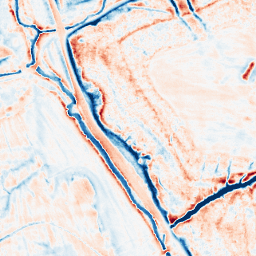
Category: edge_preserving
Decomposition family: anisotropic_diffusion
Decomposition parameters: iterations: 50
kappa: 100
gamma: 0.15
Upsampling method: sinc_blackman
Upsampling parameters: scale: 8
kernel_size: 16
Upsampling scale: 8